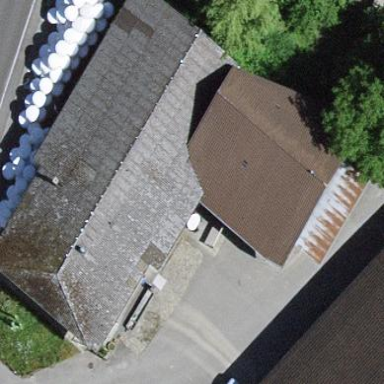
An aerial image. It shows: Farm building.